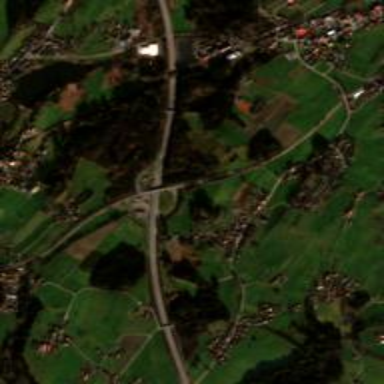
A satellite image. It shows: Motorway junction.